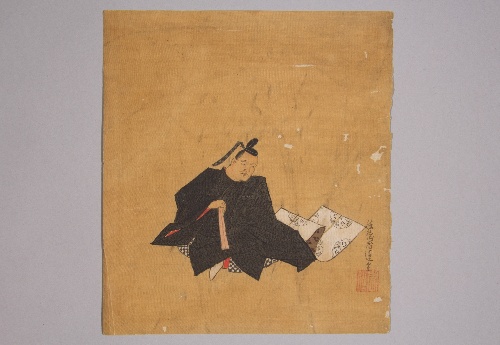
Artist: Kano Shōun
Artist bio: 1637–1702
Date: 17th century
Object type: Painting
Classification: Paintings
Medium: Unmounted shikisi leaf; ink and color on silk
Culture: Japan
Period: Edo period (1615–1868)
Dimensions: 7 1/4 × 6 1/2 in. (18.4 × 16.5 cm)
Department: Asian Art
Credit line: Gift of Estate of Samuel Isham, 1914
Accession year: 1914
Repository: Metropolitan Museum of Art, New York, NY
Tags: Men|Poets